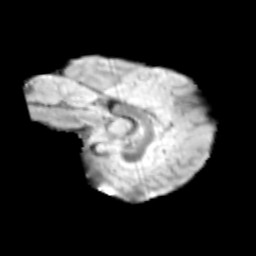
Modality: T2w
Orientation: sagittal
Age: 10
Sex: male
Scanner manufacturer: siemens
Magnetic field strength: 3 T
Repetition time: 3.8 s
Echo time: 0.07 s